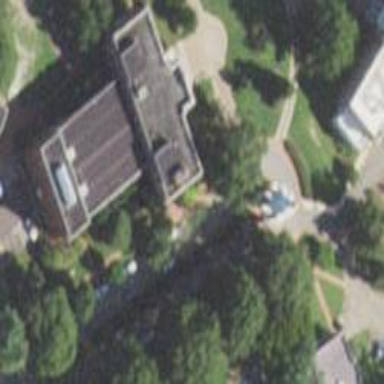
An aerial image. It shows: View of university building.